Field crop: maize
Growth stage: 2
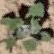
Species: chenopodium